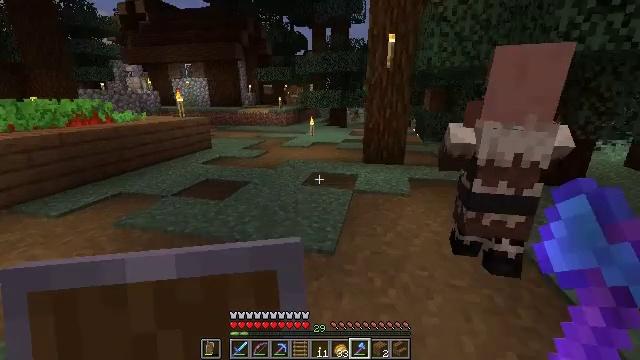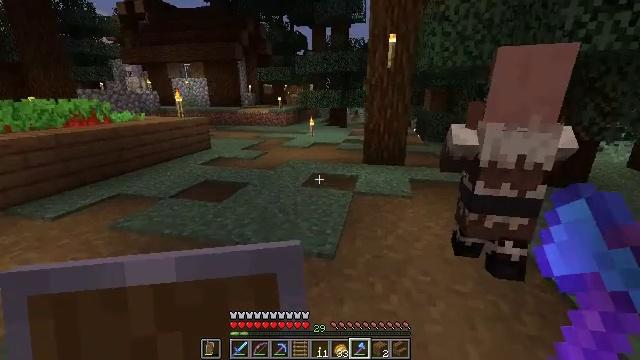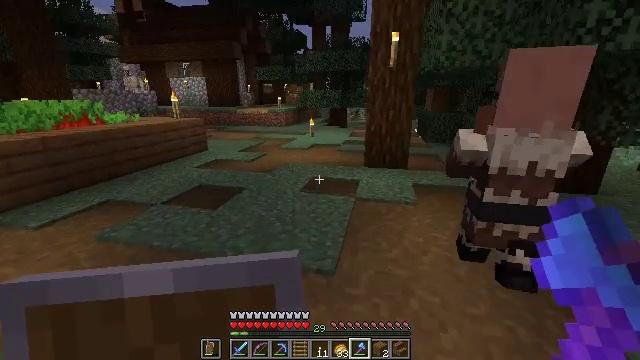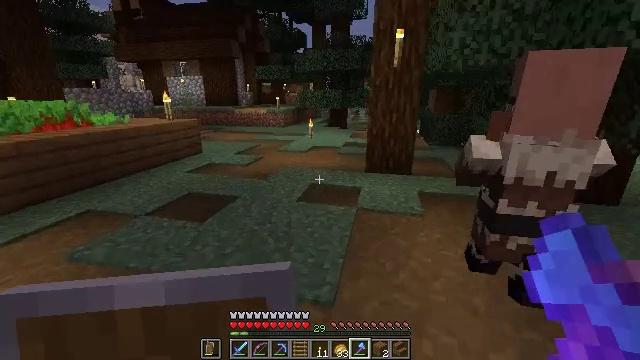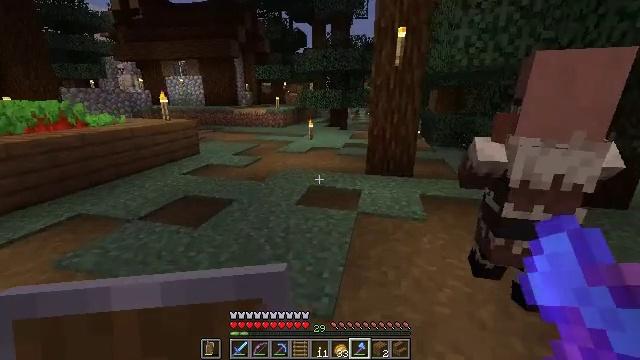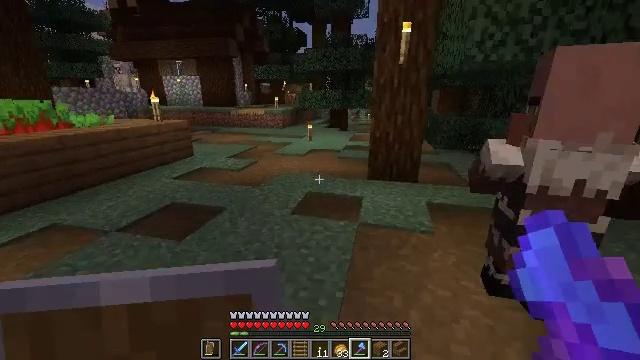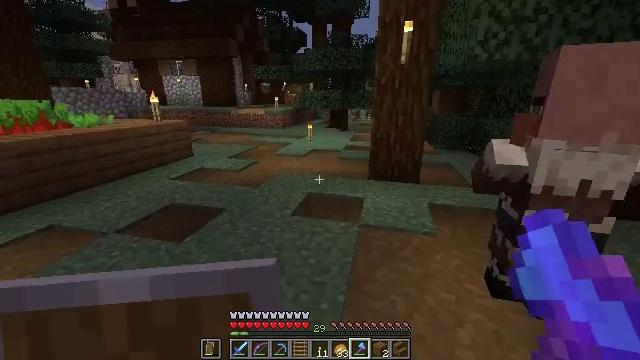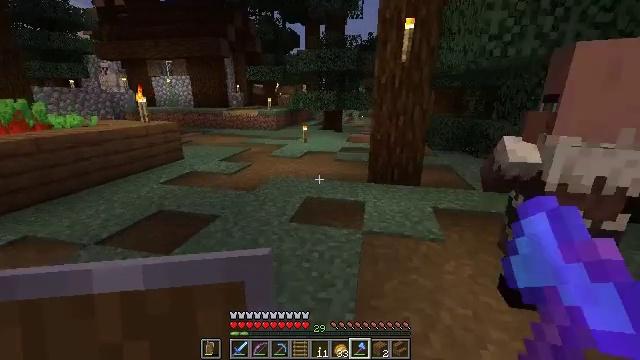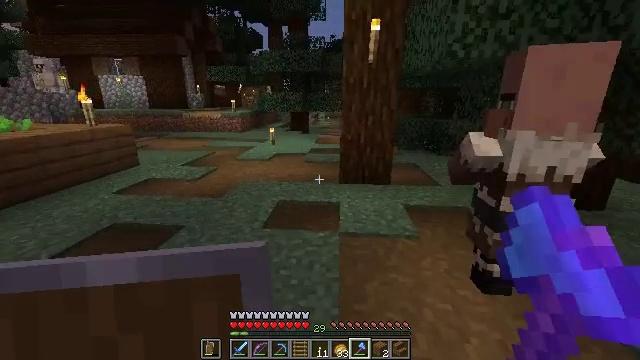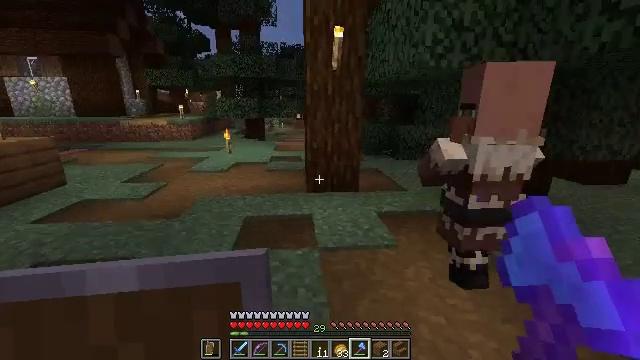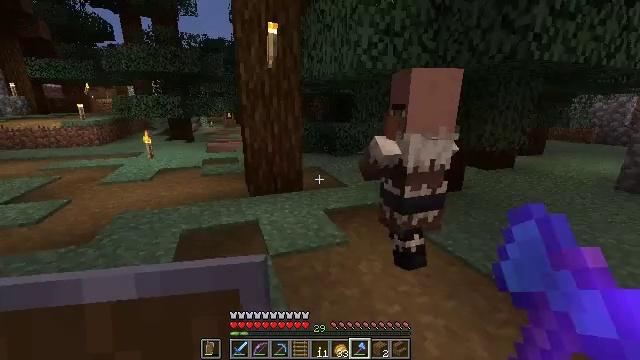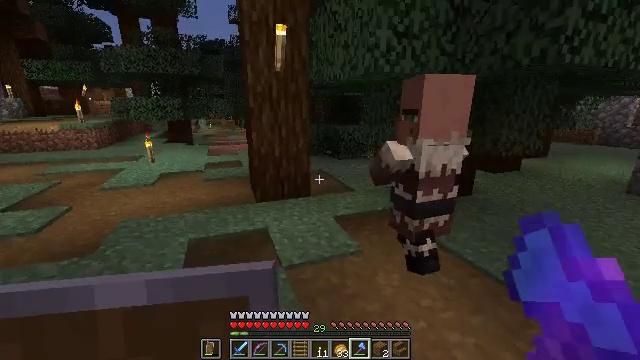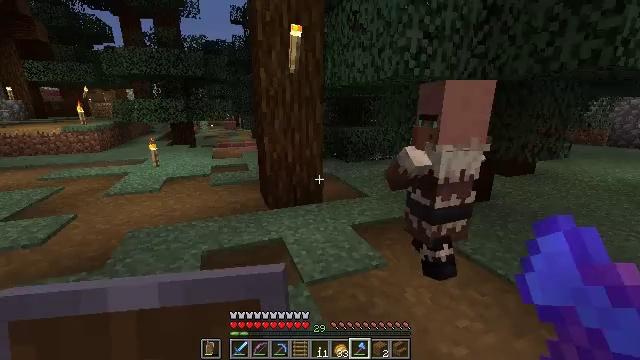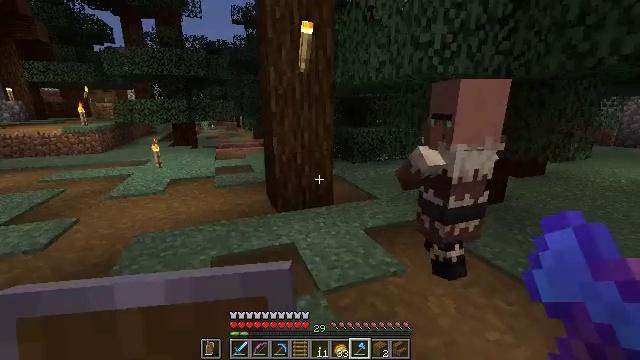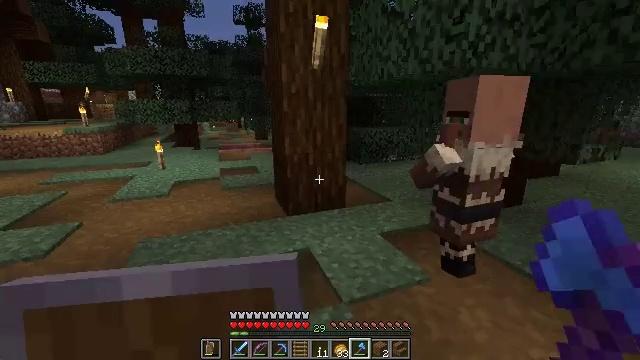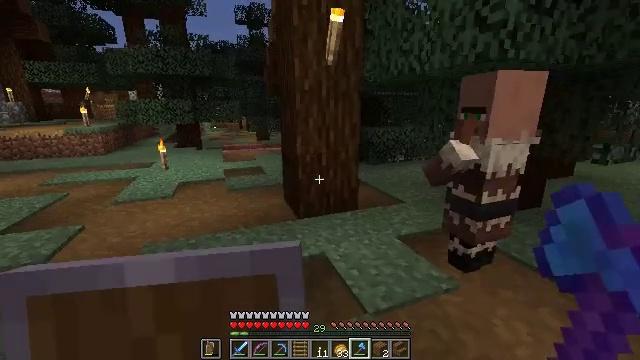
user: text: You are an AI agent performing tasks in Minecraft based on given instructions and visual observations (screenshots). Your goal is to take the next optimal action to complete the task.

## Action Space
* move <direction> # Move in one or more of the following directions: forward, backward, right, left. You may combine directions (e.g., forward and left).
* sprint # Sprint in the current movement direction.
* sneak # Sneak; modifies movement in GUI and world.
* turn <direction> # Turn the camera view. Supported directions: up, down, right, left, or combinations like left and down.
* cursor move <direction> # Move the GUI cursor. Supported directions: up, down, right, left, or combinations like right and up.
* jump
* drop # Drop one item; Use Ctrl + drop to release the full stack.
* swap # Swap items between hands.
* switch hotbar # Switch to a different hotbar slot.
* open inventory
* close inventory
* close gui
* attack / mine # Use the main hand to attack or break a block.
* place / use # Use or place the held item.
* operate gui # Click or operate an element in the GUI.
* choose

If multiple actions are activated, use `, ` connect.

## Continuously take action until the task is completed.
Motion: motion action
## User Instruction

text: Craft an orange bed using the crafting table.
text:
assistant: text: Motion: move forward
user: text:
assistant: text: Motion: move forward
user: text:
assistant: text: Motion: move forward
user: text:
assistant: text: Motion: move forward
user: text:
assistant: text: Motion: move forward
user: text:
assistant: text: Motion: move forward and move left
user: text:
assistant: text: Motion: move forward and move left, turn right
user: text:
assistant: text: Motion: move forward and move left, turn right
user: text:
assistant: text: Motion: move forward and move left, turn right and up
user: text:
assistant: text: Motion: move forward and move left, turn right
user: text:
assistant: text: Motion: move forward and move left
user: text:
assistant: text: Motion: move forward and move left
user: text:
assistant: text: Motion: move forward and move left
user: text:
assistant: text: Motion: move forward and move left
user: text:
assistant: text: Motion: move forward and move left
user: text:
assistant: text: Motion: move forward and move left
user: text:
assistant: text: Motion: move forward and move left
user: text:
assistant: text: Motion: move forward and move left
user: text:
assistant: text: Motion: move forward and move left
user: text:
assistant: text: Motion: move forward and move left
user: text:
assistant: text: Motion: move forward and move left
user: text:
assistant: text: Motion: move forward and move left
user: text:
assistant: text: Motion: move forward and move left
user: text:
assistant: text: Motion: move forward and move left
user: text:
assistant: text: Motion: move forward and move left
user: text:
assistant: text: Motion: move forward and move left
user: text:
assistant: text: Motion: move forward and move left
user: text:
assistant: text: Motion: move forward and move left
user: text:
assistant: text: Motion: move forward
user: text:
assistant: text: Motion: move forward